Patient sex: F
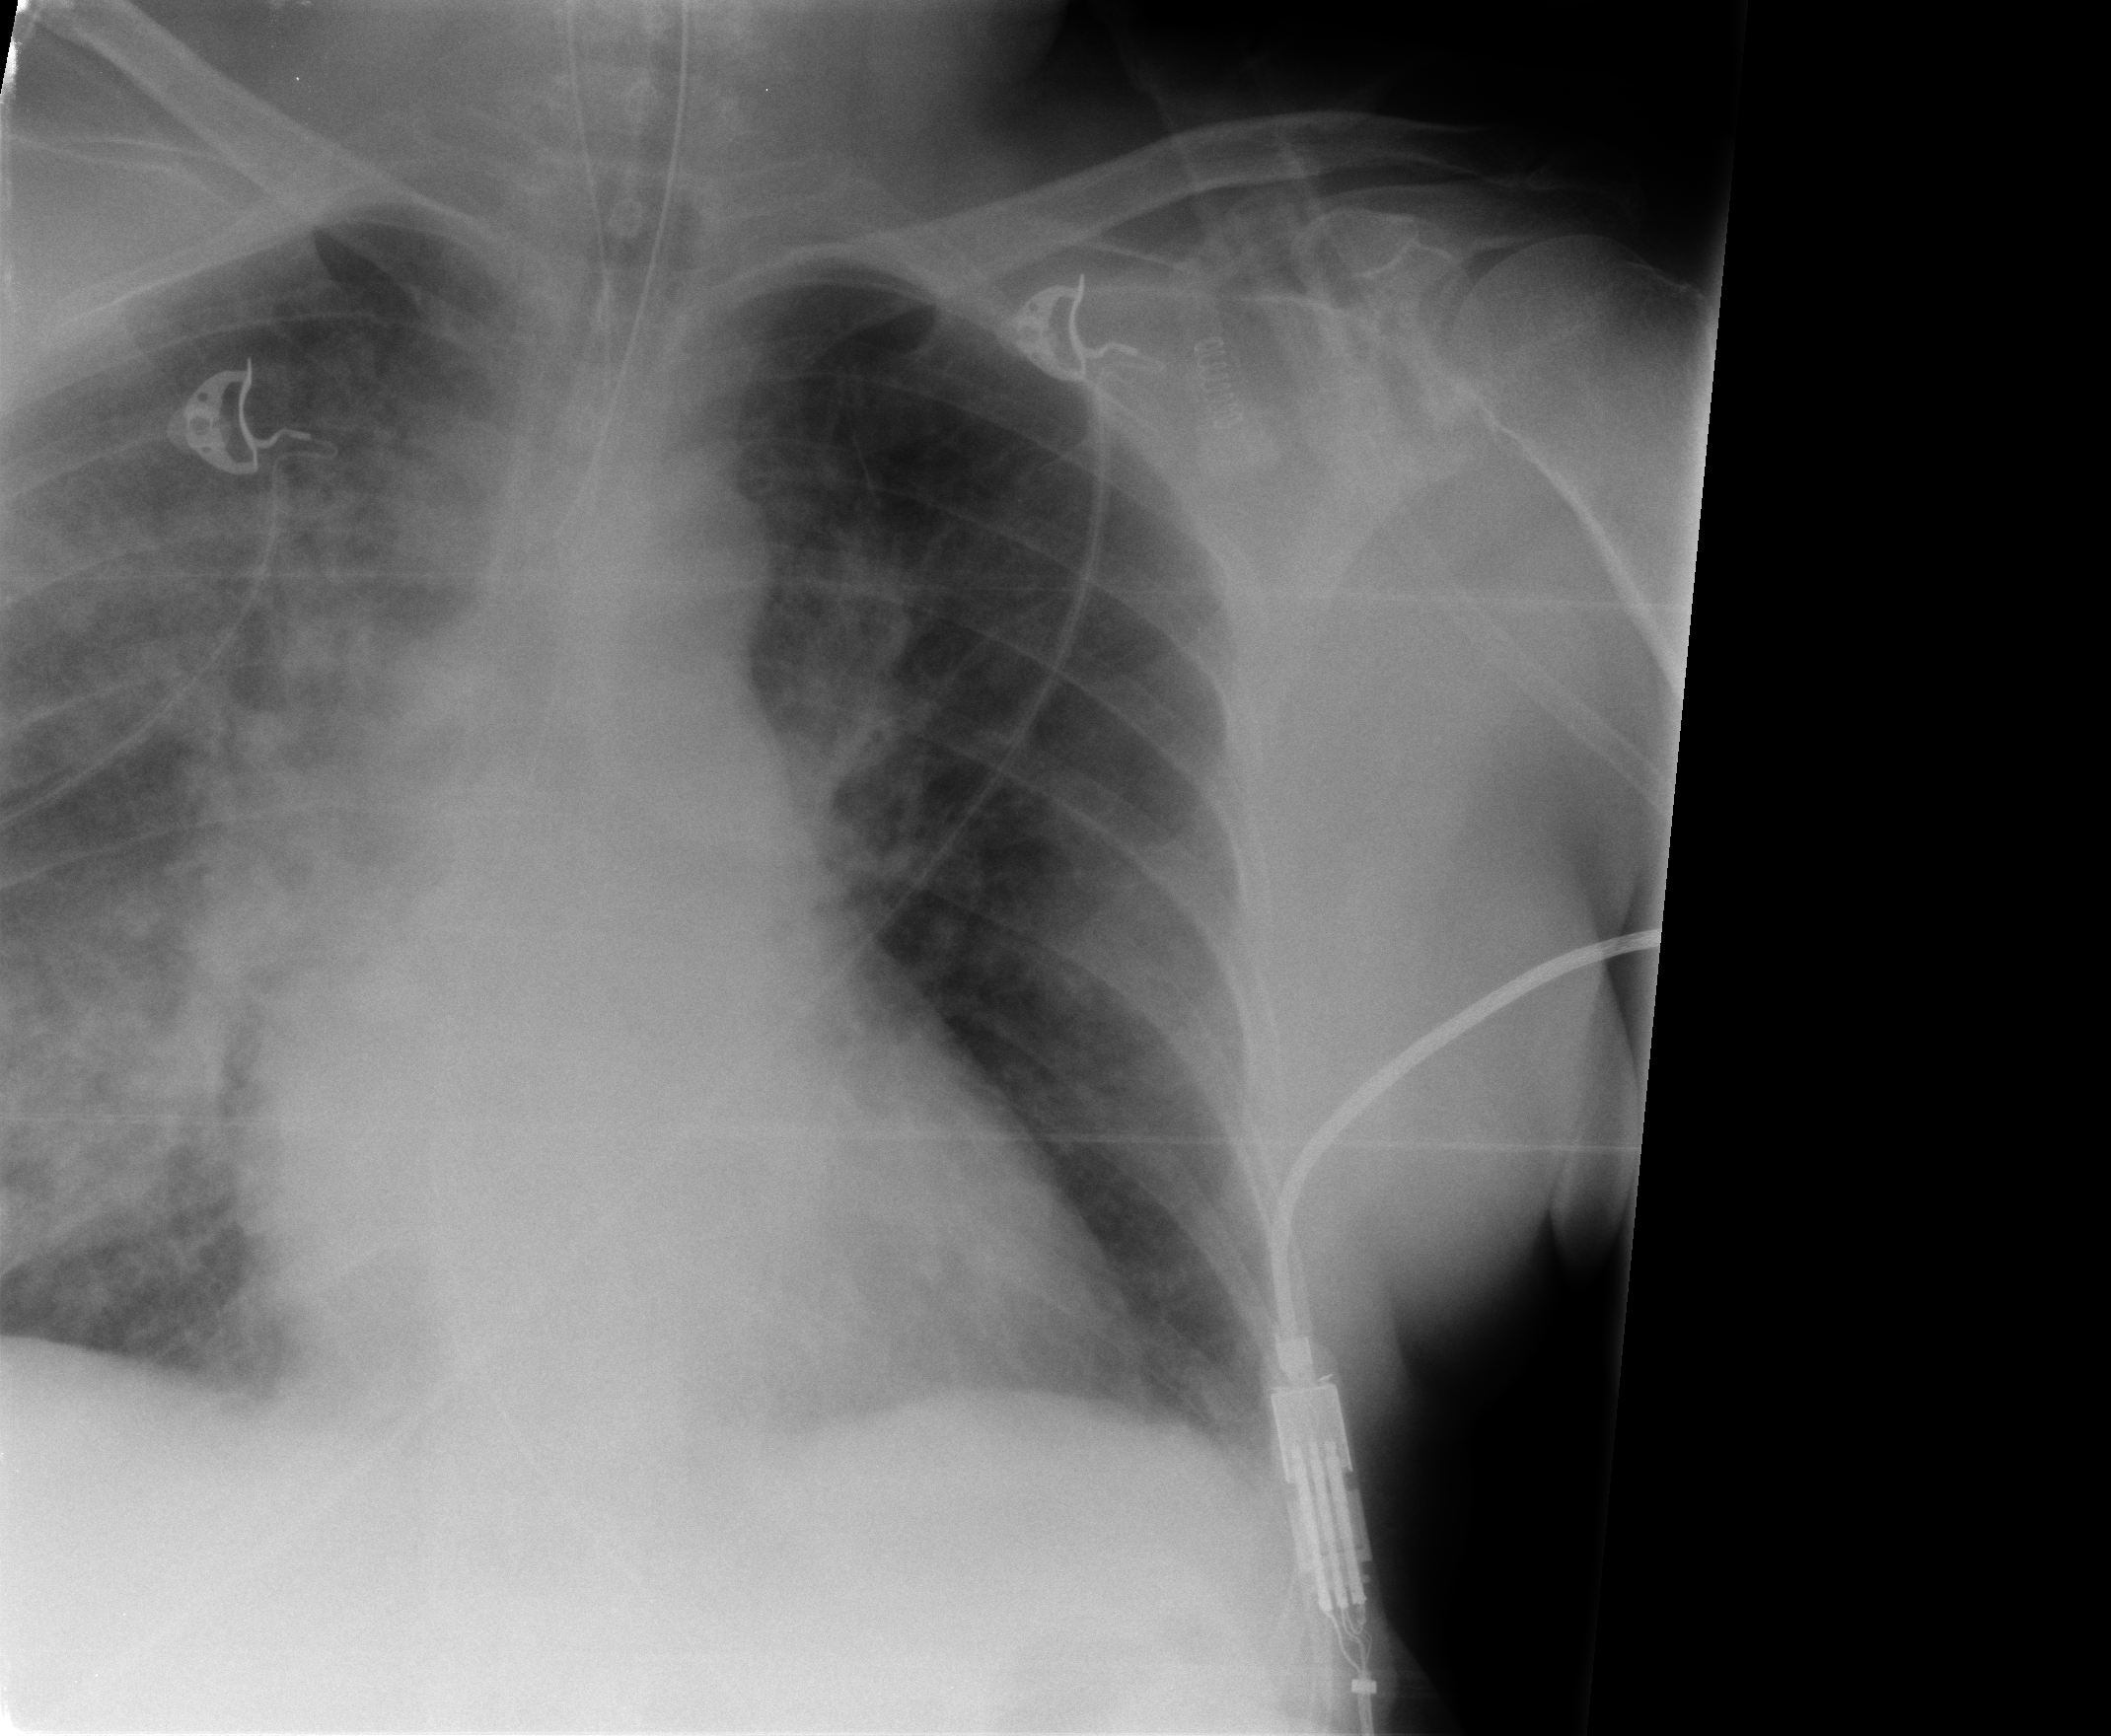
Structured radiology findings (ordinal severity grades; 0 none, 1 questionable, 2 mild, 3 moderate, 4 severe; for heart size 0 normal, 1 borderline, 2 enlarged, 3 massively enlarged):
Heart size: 1
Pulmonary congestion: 2
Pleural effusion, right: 0
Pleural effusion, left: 0
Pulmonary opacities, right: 3
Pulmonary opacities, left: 0
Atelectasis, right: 2
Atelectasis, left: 0